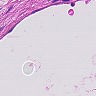
Metastatic tissue present: no